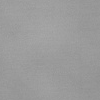
Atmospheric dust classification: dusty